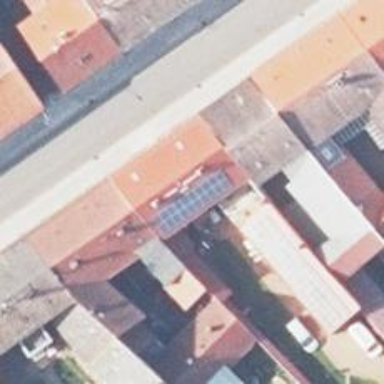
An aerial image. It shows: Solar photovoltaic panel generating electricity through small installation.